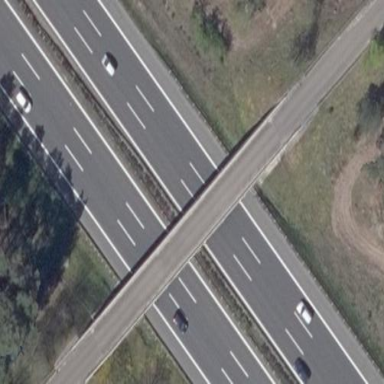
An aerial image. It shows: Bridge with beam structure.